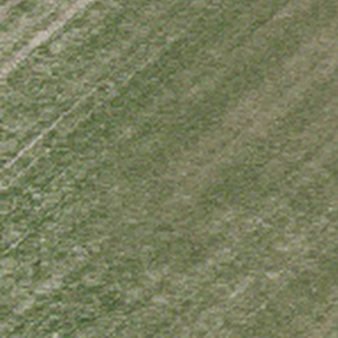
Label: other